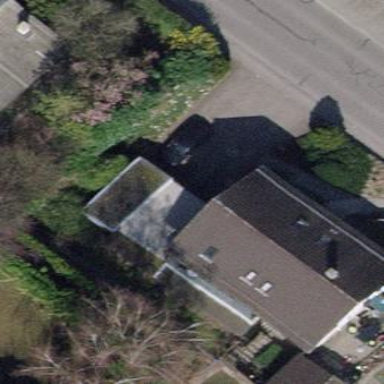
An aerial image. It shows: View of roof of building.